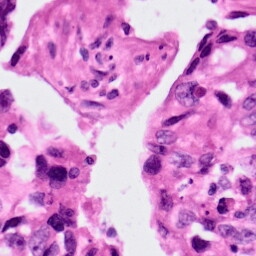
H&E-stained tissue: Lung